Field crop: maize
Growth stage: 1
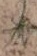
Species: salsola